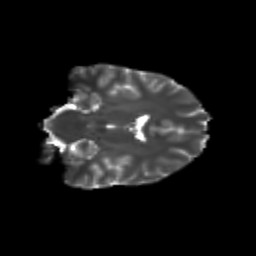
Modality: T2w
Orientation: coronal
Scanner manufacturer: siemens
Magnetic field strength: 3 T
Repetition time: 9.2 s
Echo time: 0.084 s